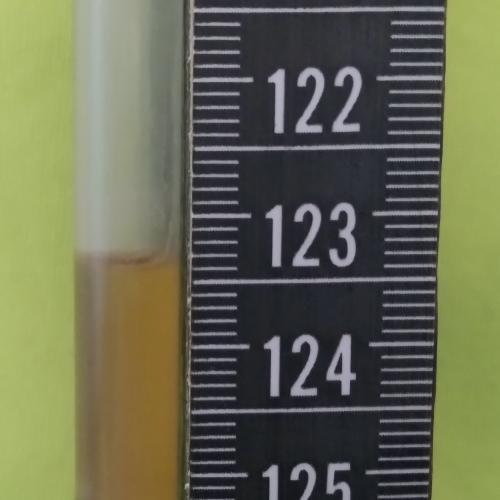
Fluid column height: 123.3 cm